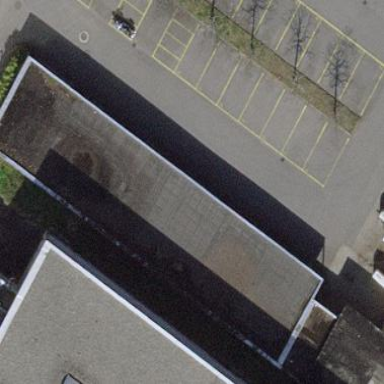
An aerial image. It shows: Motorcycle parking facility.